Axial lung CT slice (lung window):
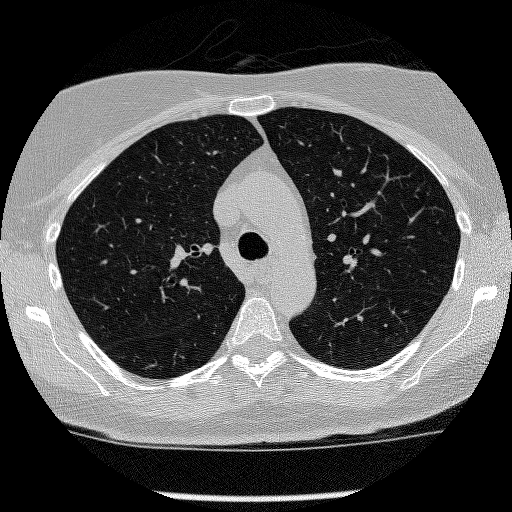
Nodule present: no